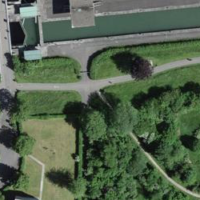
EUNIS habitat code: 53
Species observed at this site:
Certhia brachydactyla
Corvus corone
Veronica filiformis
Turdus philomelos
Alcedo atthis
Buteo buteo
Nymphalis polychloros
Sylvia atricapilla
Spinus spinus
Phylloscopus collybita
Poecile palustris
Caltha palustris
Phylloscopus inornatus
Gallinula chloropus
Cardamine pratensis
Ficaria verna
Erithacus rubecula
Pica pica
Garrulus glandarius
Falco tinnunculus
Osmia cornuta
Cyanistes caeruleus
Anas platyrhynchos
Chloris chloris
Troglodytes troglodytes
Sturnus vulgaris
Pyrrhula pyrrhula
Fringilla coelebs
Passer domesticus
Regulus ignicapilla
Turdus torquatus
Carduelis carduelis
Turdus merula
Columba palumbus
Plantago lanceolata
Parus major
Veronica persica
Bellis perennis
Ciconia ciconia
Hedera helix
Motacilla alba
Sciurus vulgaris